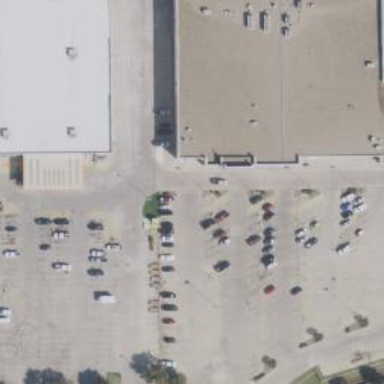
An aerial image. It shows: Parking space is available.